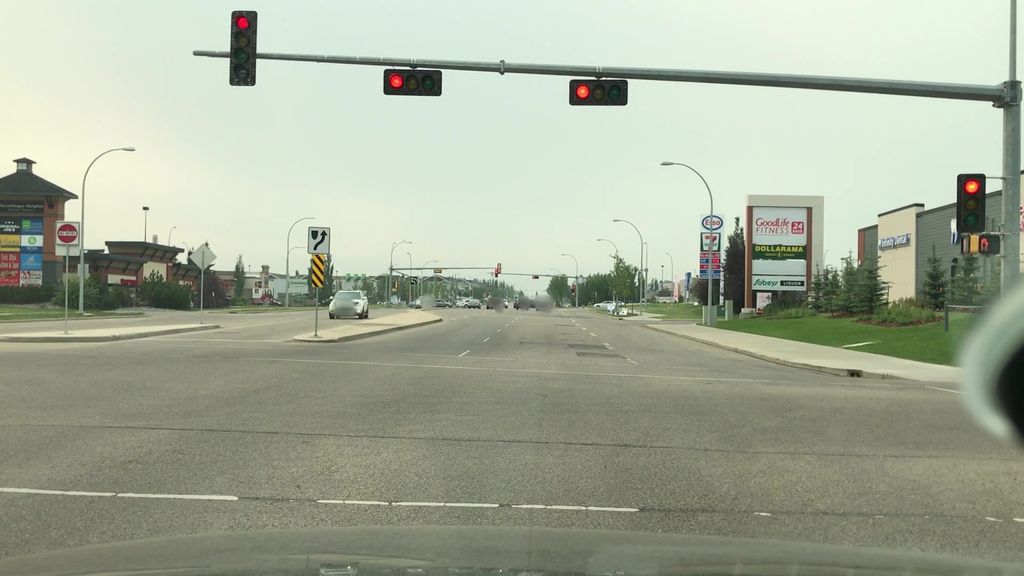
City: edmonton